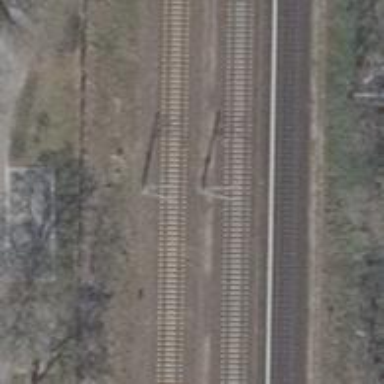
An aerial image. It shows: Milestone along the railway with catenary mast.